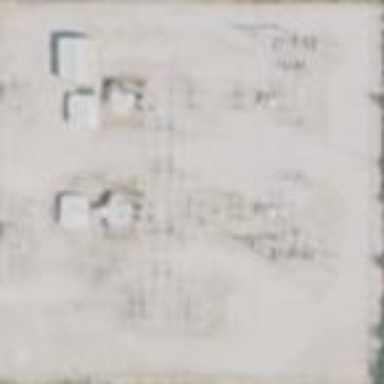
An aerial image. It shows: Distribution-level power substation.